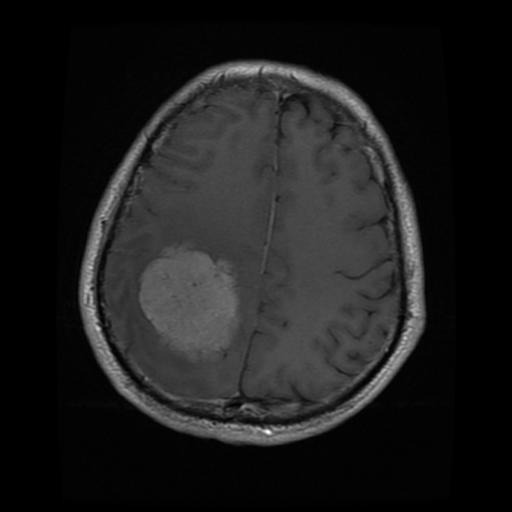
Label: meningioma